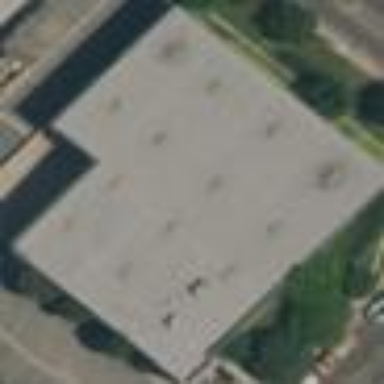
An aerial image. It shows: Warehouse.